Question: Count the number of objects in the diagram.
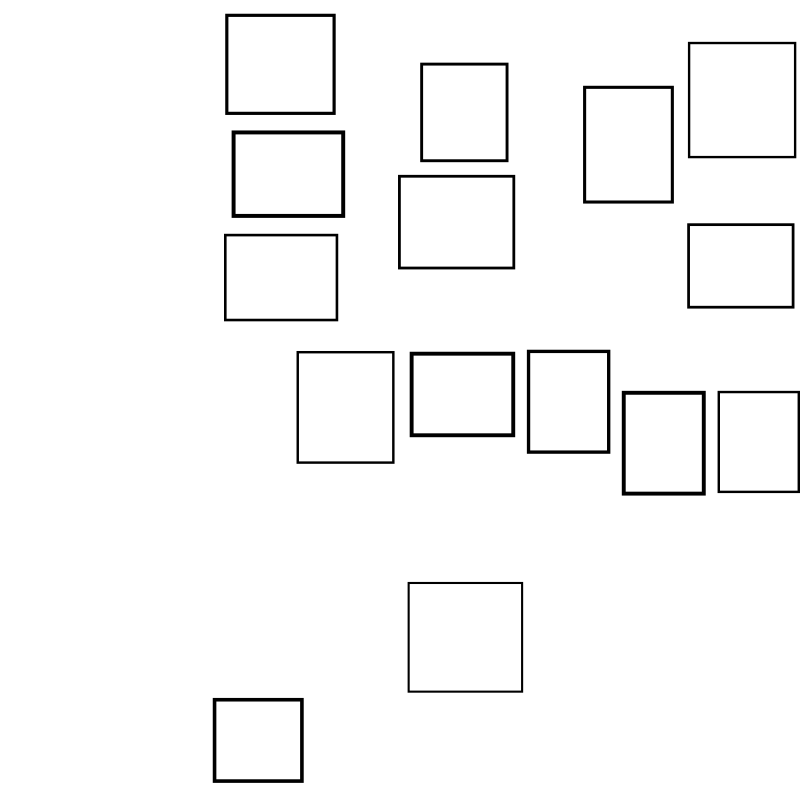
Answer: 15